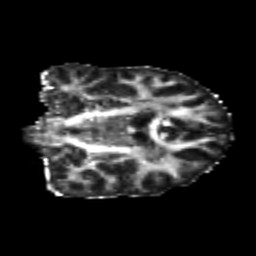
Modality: FA
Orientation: coronal
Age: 21
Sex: female
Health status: healthy
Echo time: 0.074 s